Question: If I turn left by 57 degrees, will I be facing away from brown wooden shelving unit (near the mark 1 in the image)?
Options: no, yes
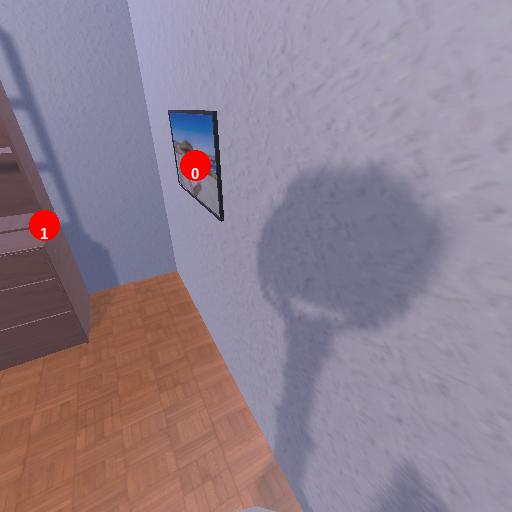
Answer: no